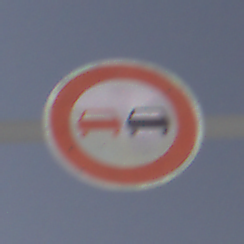
Verkehrszeichen: Ueberholverbot
Umgebung: Outdoor, Nature
Tageszeit: Night
Wetter: Clear
Licht: Natural
Jahreszeit: NotSpecified
Kontrast: HighContrast